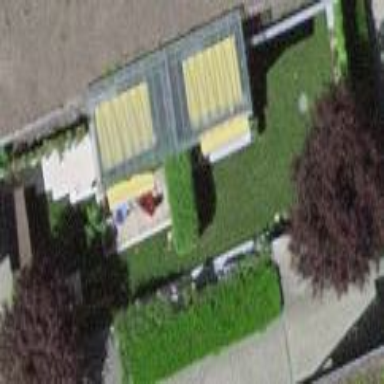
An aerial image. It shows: Group of garages.